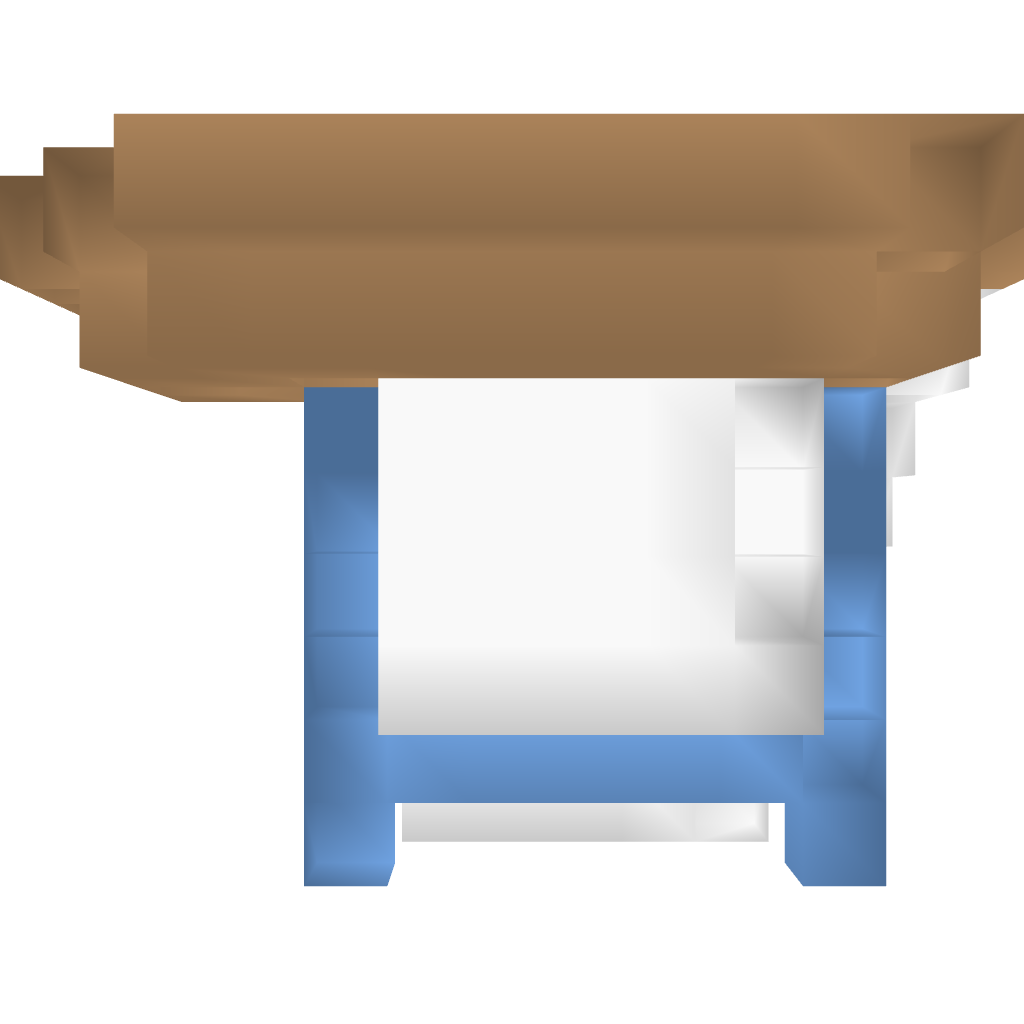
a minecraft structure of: Connect 4 bad low quality